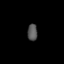
Tissue: lung
Cell type: Myeloid cells
Senescence score: 0.6161
Nuclear area (px): 165
Mean DAPI intensity: 84.182